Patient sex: M
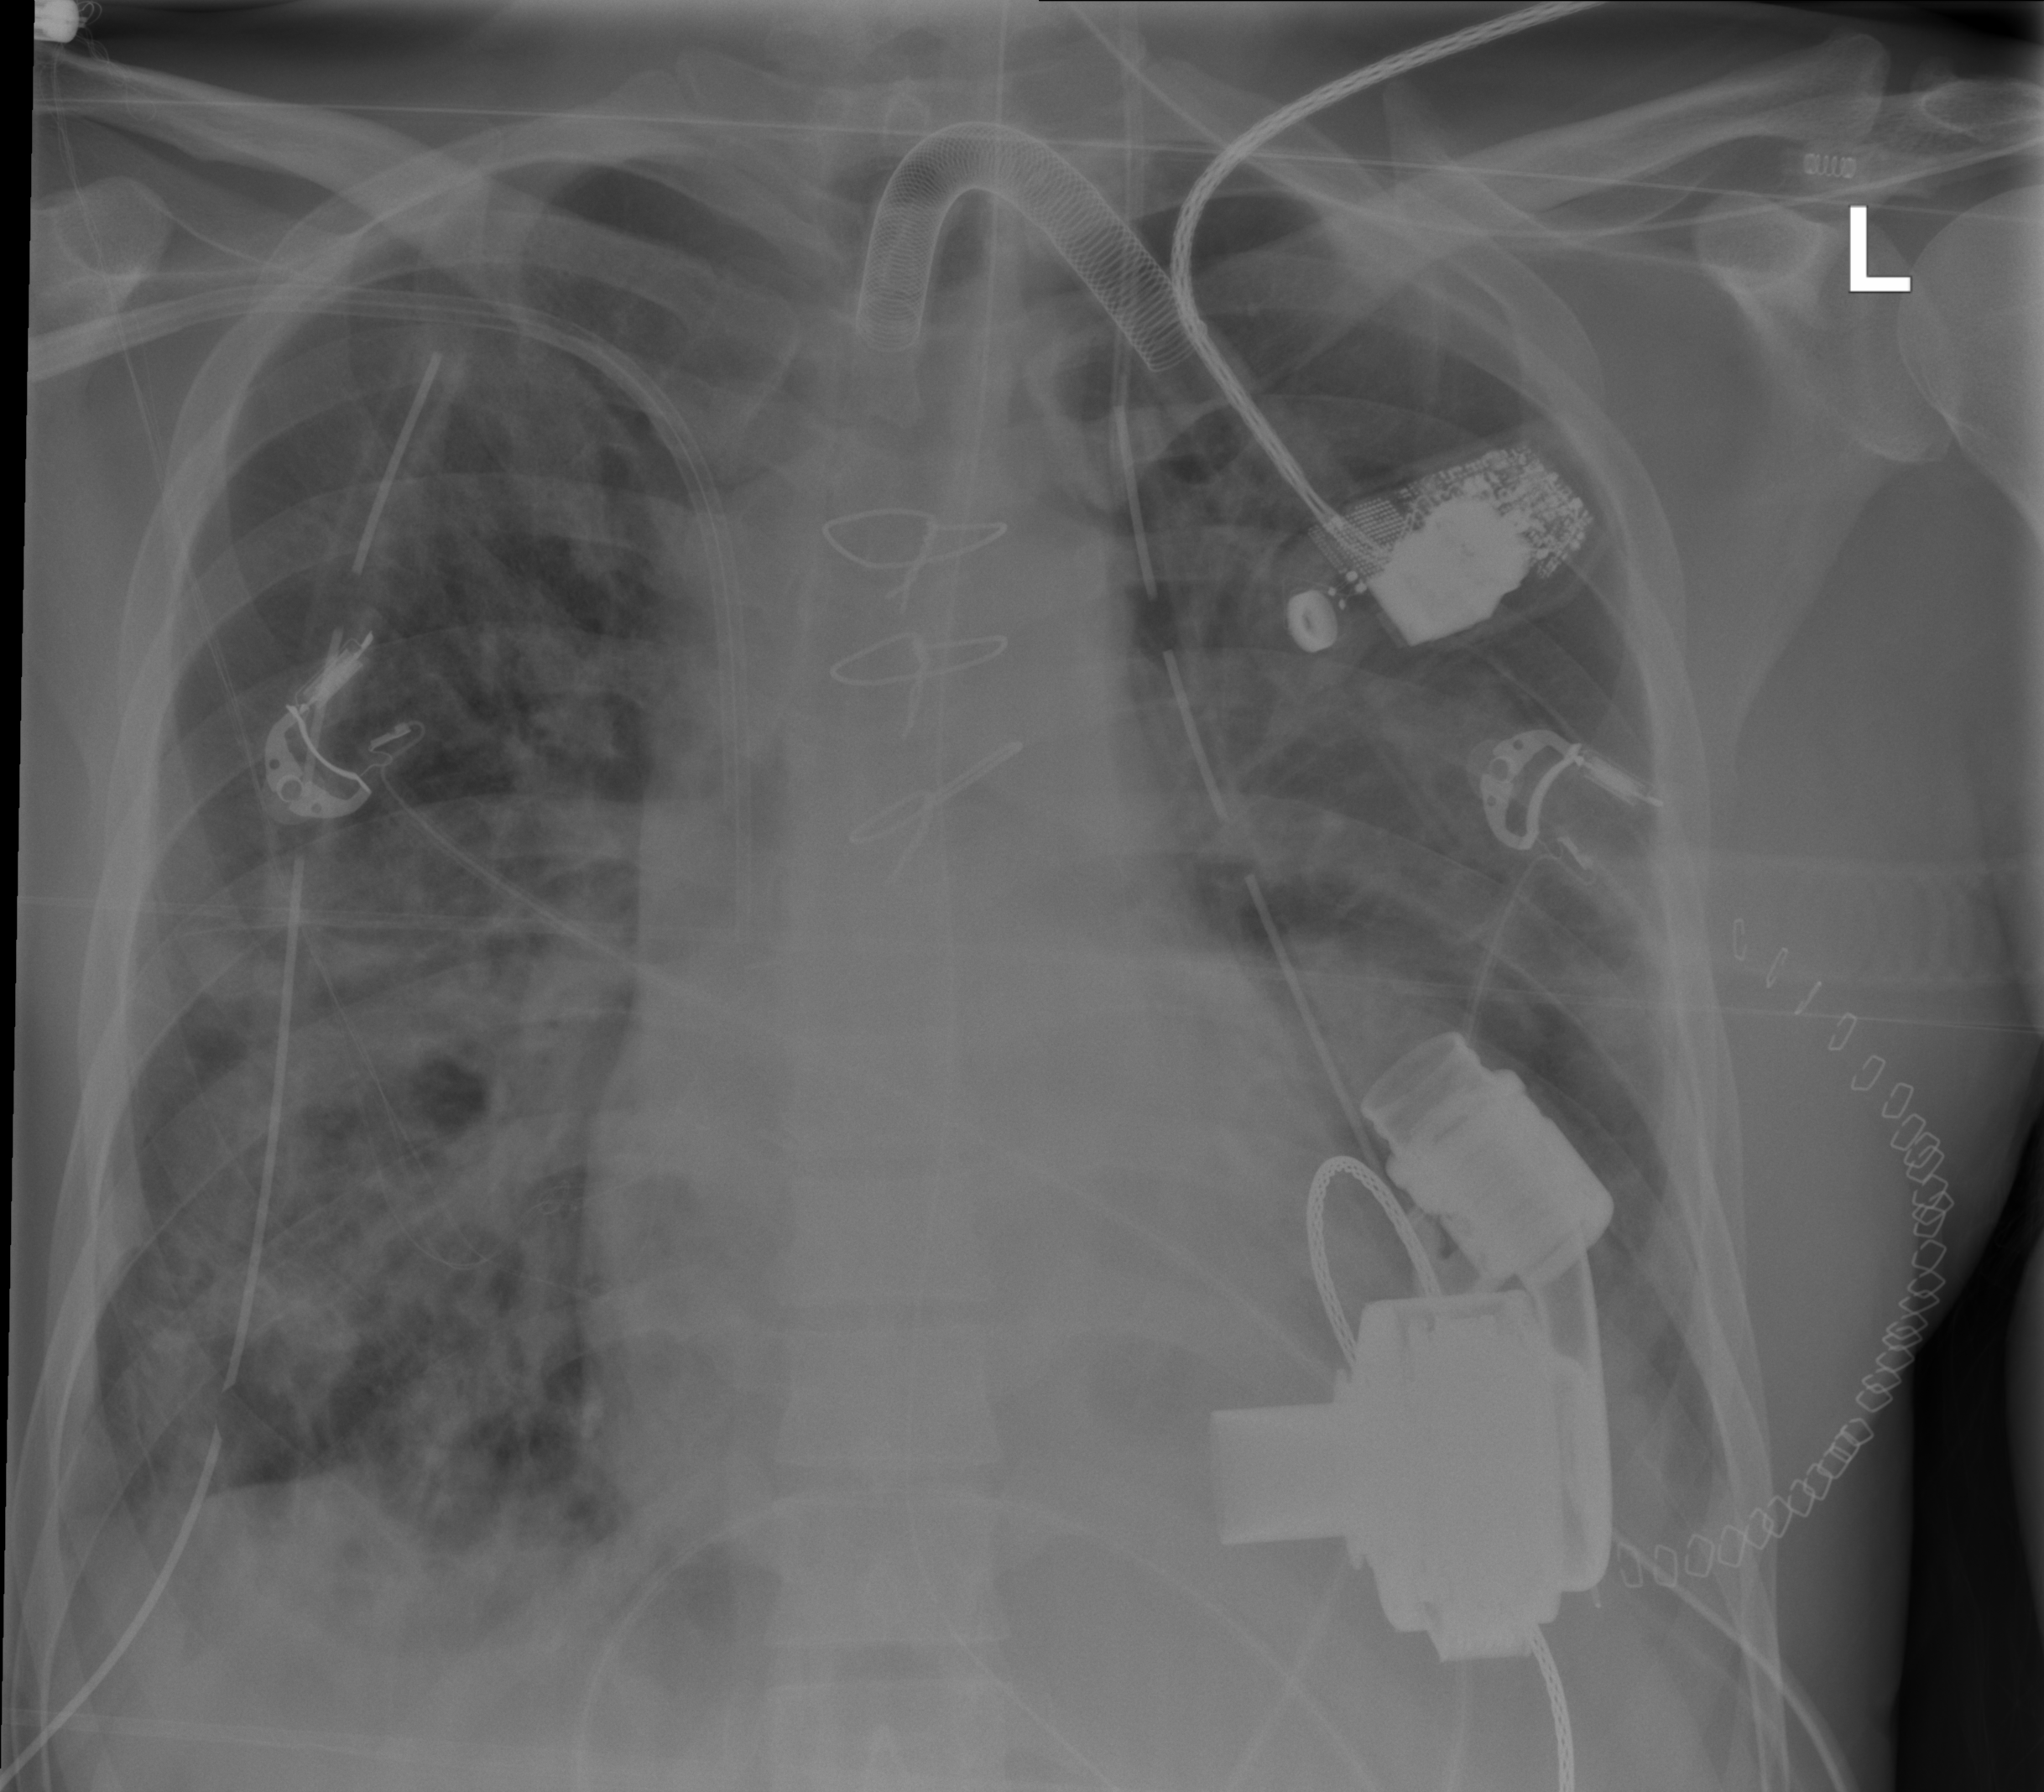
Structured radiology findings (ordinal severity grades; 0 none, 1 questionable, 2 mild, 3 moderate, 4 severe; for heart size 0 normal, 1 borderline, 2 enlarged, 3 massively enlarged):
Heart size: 1
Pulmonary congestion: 2
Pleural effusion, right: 2
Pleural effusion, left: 2
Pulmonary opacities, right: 3
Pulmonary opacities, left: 3
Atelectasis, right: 3
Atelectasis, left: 2